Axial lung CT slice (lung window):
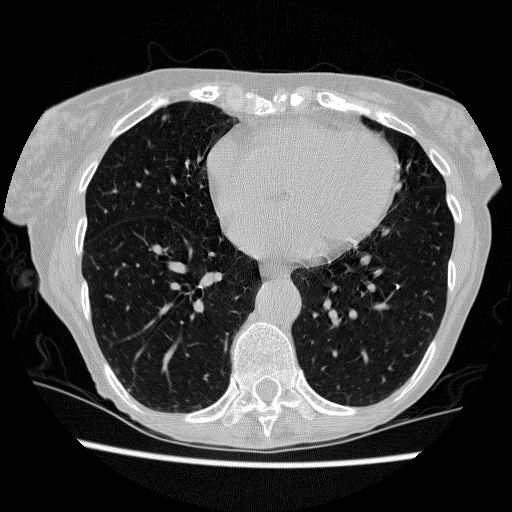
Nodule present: yes
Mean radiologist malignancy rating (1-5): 3